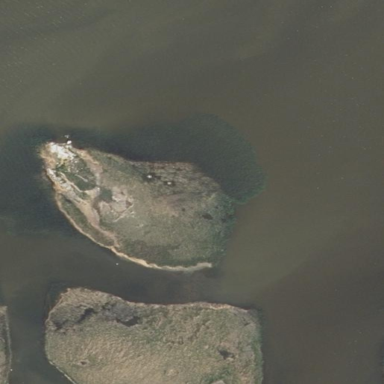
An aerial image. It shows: Islet along the coastline.